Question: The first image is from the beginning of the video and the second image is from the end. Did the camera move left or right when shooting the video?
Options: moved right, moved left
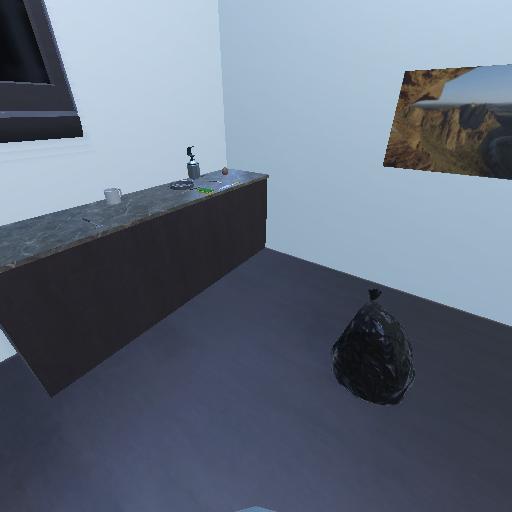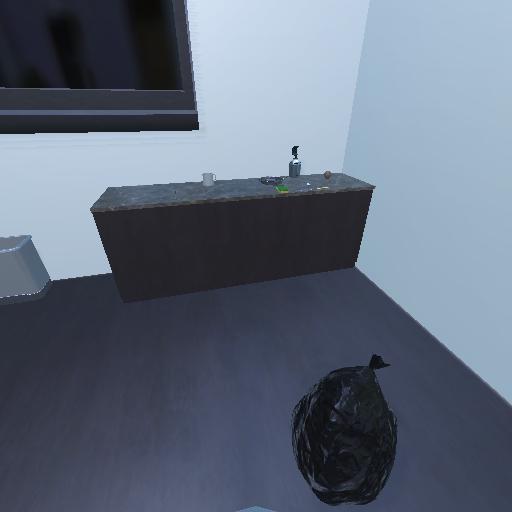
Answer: moved right